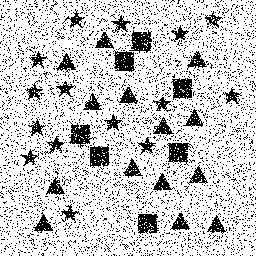
Squares: 7
Triangles: 14
Stars: 15
Total shapes: 36